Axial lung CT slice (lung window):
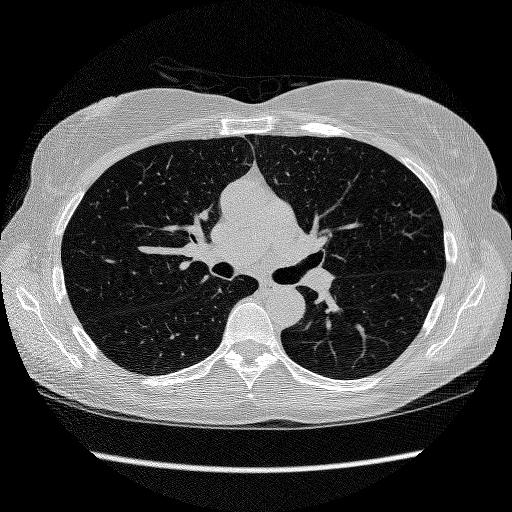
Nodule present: no